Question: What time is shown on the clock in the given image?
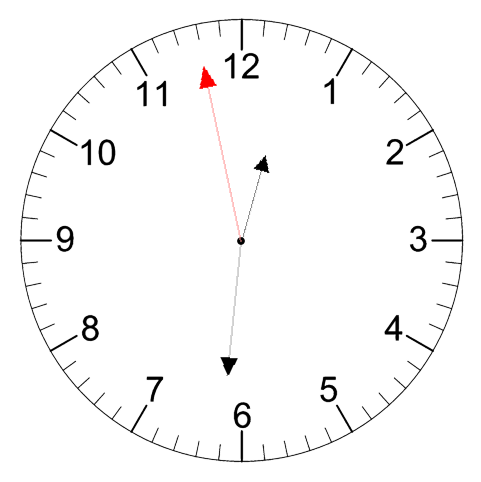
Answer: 12:30:58